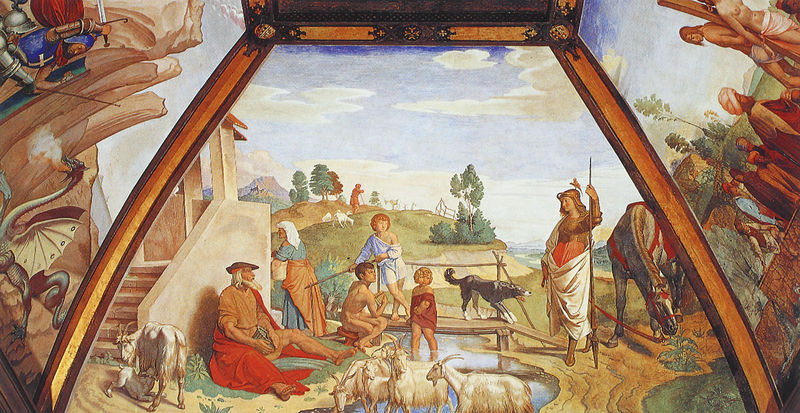
Titel: Der Thasso - Saal
Künstler: Friedrich Overbeck
Standort: Rom, Casino Massimo (EU - I - Latium)
Schlagwörter: gemälde, kampf, nackt, wasser, fluss, landschaft, sitzen, frau, szene, hund, tier, malerei, hinrichtung, bach, brücke, kinder, pferd, schürze, jungen, steg, lanze, kopftuch, wandmalerei, gewölbe, ritter, deckengemälde, fresko, töten, hörner, hirte, hirten, schäfer, ziege, ungeheuer, drachen, drache, ziegen, monster, deckenmalerei